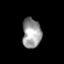
Tissue: skin
Cell type: Endothelial cells
Senescence score: 0.796
Nuclear area (px): 552
Mean DAPI intensity: 154.353